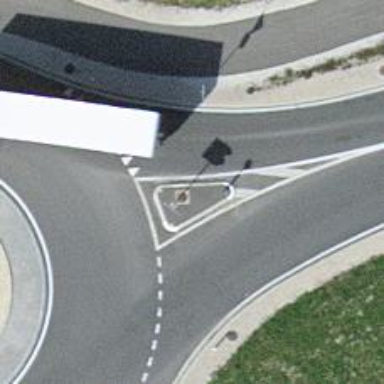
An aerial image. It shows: Traffic calming island.